Question: In Emacs org-mode, is there a way to automatically refile highlighted text under an org heading? i.e. to cut the highlighted text and automatically paste it under the org-heading of my choice?
You could call it 'org-refile-region'. Similar to 'org-refile', but to refile not the entire subtree, but only the highlighted region under any heading in the current document.
UPDATE:
Ideally this functionality would be independent of the org-agenda files used by org-refile, so as to avoid displaying irrelevant headings as possible targets.
Currently this is doable by doing:
1. select text
2. cut
3. other-window
4. navigate to desired target heading
5. paste text
6. other window
The proposed new function would make this much more efficient:
1. select text
2. org-refile-region
3. choose target
The most useful form of this would allow you to choose a target from among any currently open documents. My use case involves selecting text from one buffer and refiling it from among org-headings in another buffer, i.e. moving text from a source document displayed in one window and refiling to targets within the hierarchy of a target document displayed in another window, like so:

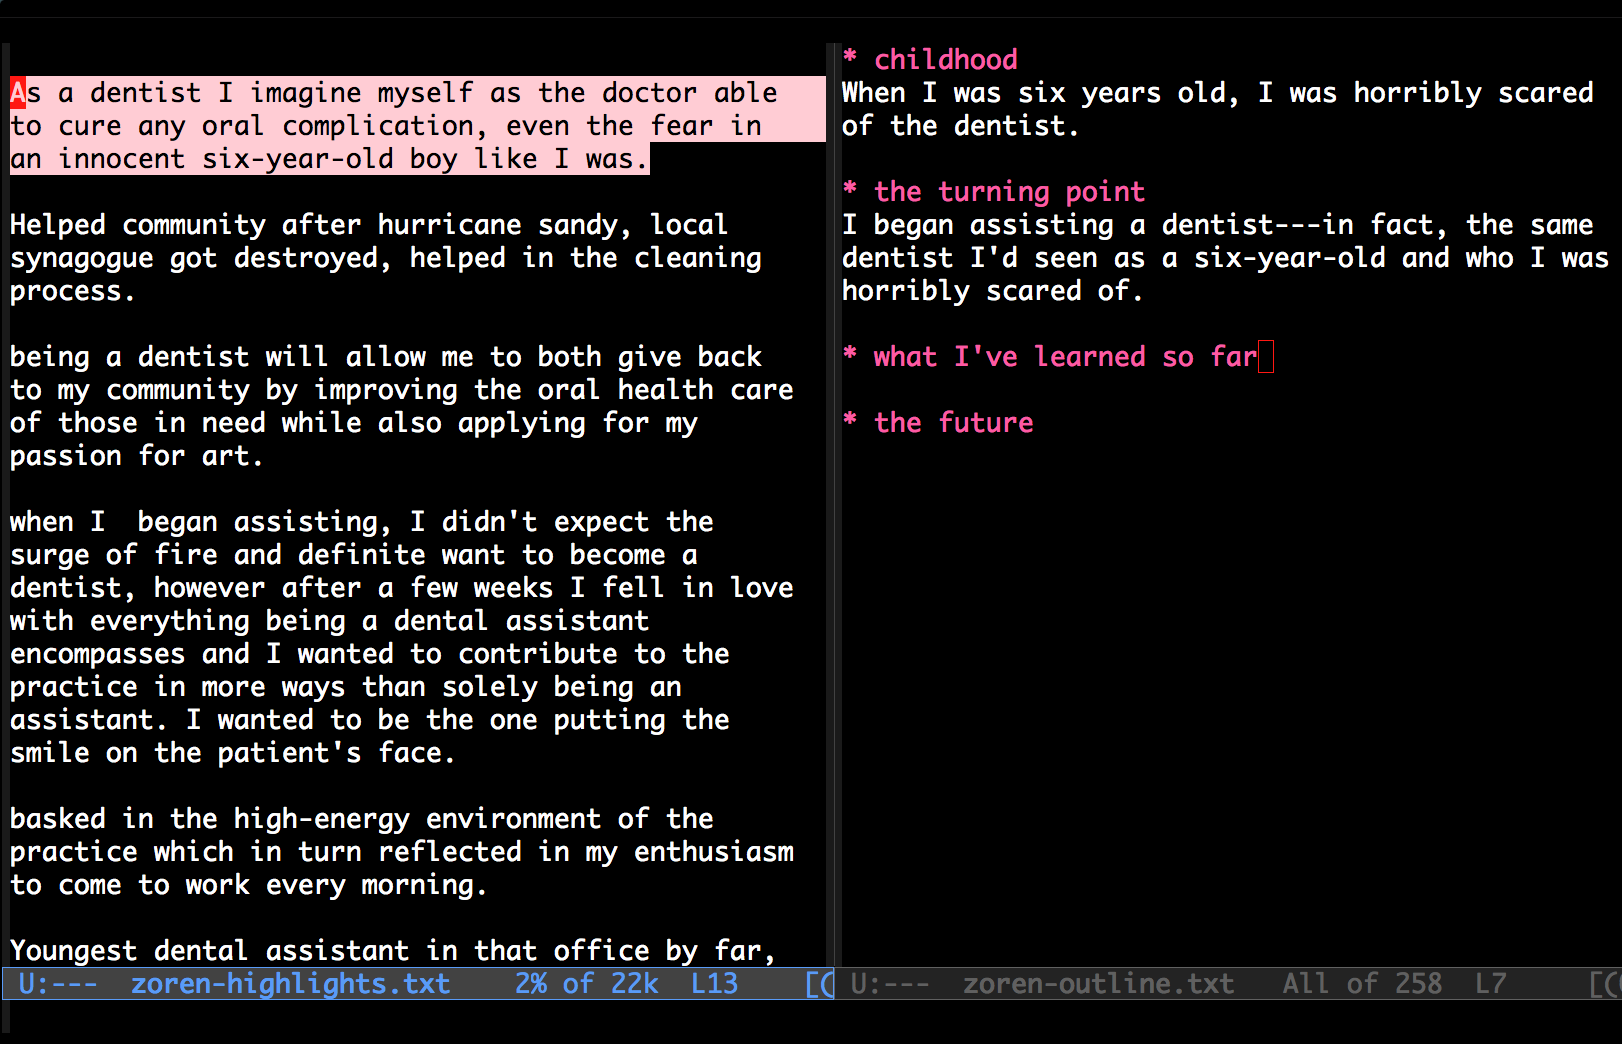
Answer: If you are using emacs 24.1 or later, you can try
'''
(setq org-refile-active-region-within-subtree t)
'''
which will almost do what you want, but turn the line in which you have highlighted text (the emacs term is "active region") into a headline.
If you want to move the text you have highlighted to another heading, you have to extend org-mode. Fortunately, org provides the tools you need. Here is an example:
'''
(defvar org-refile-region-format "
%s
")
(defvar org-refile-region-position 'top
"Where to refile a region. Use 'bottom to refile at the
end of the subtree. ")
(defun org-refile-region (beg end copy)
"Refile the active region.
If no region is active, refile the current paragraph.
With prefix arg C-u, copy region instad of killing it."
(interactive "r
P")
;; mark paragraph if no region is set
(unless (use-region-p)
(setq beg (save-excursion
(backward-paragraph)
(skip-chars-forward "
")
(point))
end (save-excursion
(forward-paragraph)
(skip-chars-backward "
")
(point))))
(let* ((target (save-excursion (org-refile-get-location)))
(file (nth 1 target))
(pos (nth 3 target))
(text (buffer-substring-no-properties beg end)))
(unless copy (kill-region beg end))
(deactivate-mark)
(with-current-buffer (find-file-noselect file)
(save-excursion
(goto-char pos)
(if (eql org-refile-region-position 'bottom)
(org-end-of-subtree)
(org-end-of-meta-data-and-drawers))
(insert (format org-refile-region-format text))))))
'''
We use 'org-refile-get-location' to apply the org refiling mechanism and extract the file and the location. Then we go to that location and insert the copied text. Two variables added for convenience.
'org-refile-targets' lets you control which files to consider, e.g.:
'''
nil ;; only the current file
'((org-agenda-files :maxlevel . 2)) ;; all agenda files, 1st/2nd level
'((org-files-list :maxlevel . 4)) ;; all agenda and all open files
'((my-org-files-list :maxlevel . 4)) ;; all files returned by 'my-org-files-list'
'''
To restrict refiling to the currently open org buffers, define a function
'''
(defun my-org-files-list ()
(mapcar (lambda (buffer)
(buffer-file-name buffer))
(org-buffer-list 'files t)))
'''
And then either
'''
(setq org-refile-targets '((my-org-files-list :maxlevel . 4)))
'''
or use
'''
M-x customize-option <ret> org-refile-targets
'''
select "Function" from the "value menu", and type 'my-org-files-list'